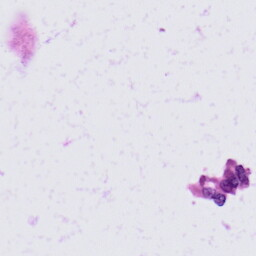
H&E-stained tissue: Skin